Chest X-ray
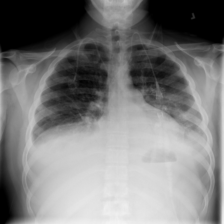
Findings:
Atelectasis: negative
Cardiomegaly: negative
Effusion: positive
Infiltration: positive
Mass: negative
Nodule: negative
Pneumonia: negative
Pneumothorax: negative
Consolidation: positive
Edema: negative
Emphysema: negative
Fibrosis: negative
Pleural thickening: negative
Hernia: negative